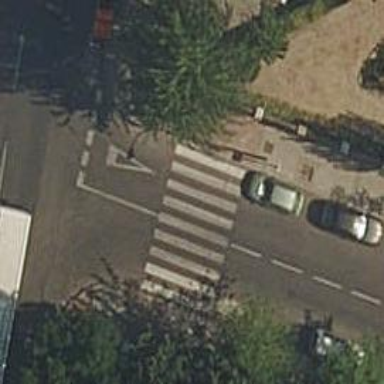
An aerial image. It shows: Footway with zebra crossing.